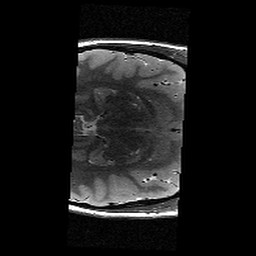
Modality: T2w
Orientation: axial
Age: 12
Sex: female
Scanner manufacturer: siemens
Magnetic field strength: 3 T
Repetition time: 9.23 s
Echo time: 0.067 s